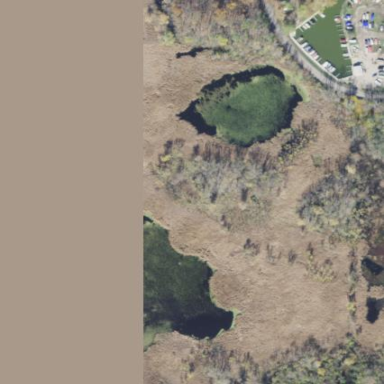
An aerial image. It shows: Wetland area characterized by wet meadow.